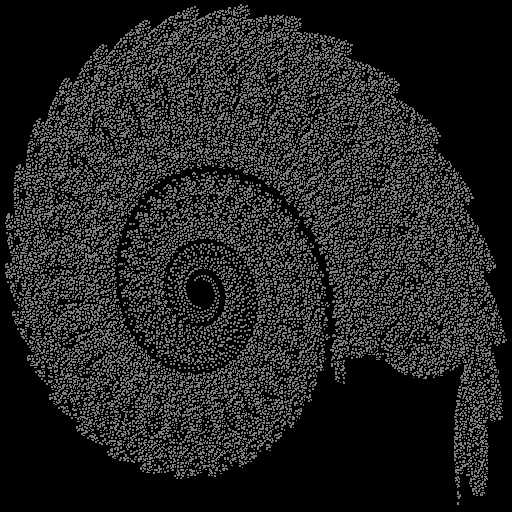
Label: ammonite